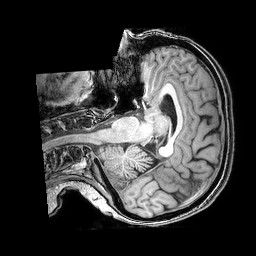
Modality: T1w
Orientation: axial
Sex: female
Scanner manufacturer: philips
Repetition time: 0.008204 s
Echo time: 0.00378 s